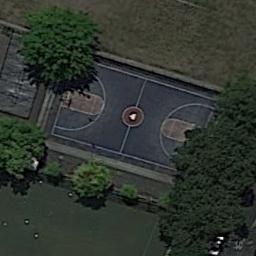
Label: basketball_court